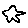
Label: star